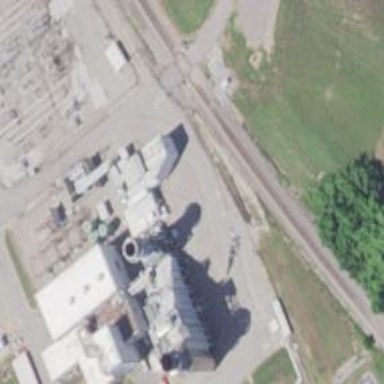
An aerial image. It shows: Gas turbine generator is in use.